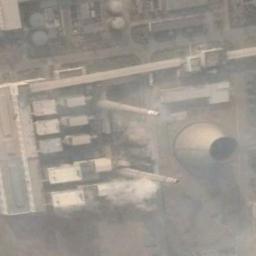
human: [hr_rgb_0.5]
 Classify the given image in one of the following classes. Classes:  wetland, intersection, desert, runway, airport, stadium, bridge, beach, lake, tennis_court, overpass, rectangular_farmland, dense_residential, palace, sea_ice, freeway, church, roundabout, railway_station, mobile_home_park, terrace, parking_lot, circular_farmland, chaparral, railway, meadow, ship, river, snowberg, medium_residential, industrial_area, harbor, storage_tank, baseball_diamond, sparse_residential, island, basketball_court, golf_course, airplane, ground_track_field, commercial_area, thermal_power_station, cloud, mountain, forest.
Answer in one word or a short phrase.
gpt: thermal_power_station